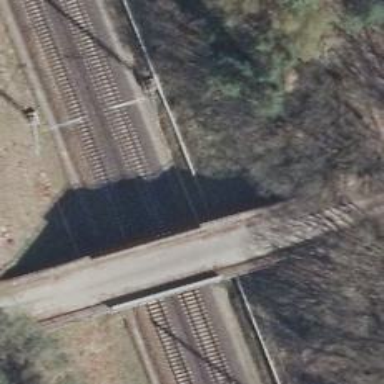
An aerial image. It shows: Man-made bridge.